Field crop: maize
Growth stage: 1
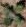
Species: chenopodium